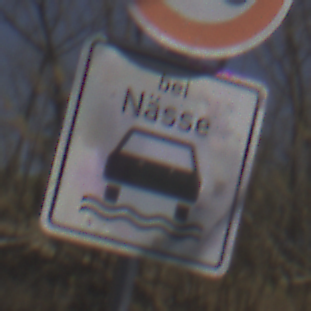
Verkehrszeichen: BeiNaesse
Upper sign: Geschwindigkeit120
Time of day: Midday
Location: Outdoor (Nature)
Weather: Clear
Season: NotSpecified
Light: Natural